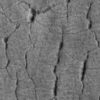
Label: not_dusty